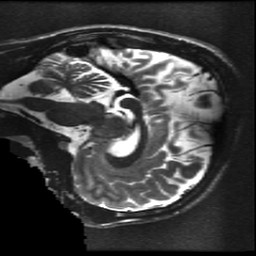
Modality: T2w
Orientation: sagittal
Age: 18
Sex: male
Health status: ill
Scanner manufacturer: ge
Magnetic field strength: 3 T
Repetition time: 7.5 s
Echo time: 0.1015 s